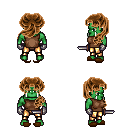
a pixel art fantasy rpg character, male body template, orc, green skin, brown sleeveless shirt, gold greaves, brown princess hairstyle, metal gloves, brown slippers, dagger, four views (front, back, left, right), 2x2 character sprite sheet, small pixel art, hard edges, no anti-aliasing